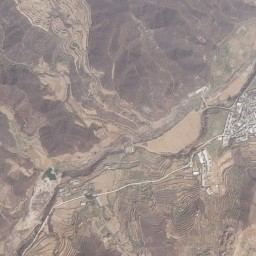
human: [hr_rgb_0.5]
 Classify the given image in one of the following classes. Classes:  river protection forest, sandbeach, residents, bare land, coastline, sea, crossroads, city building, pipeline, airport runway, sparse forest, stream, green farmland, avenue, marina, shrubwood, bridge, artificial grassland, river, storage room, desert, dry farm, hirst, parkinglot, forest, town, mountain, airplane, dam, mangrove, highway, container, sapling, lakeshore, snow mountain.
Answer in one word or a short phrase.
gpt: mountain